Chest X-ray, PA view. Patient: 47 years old, sex F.
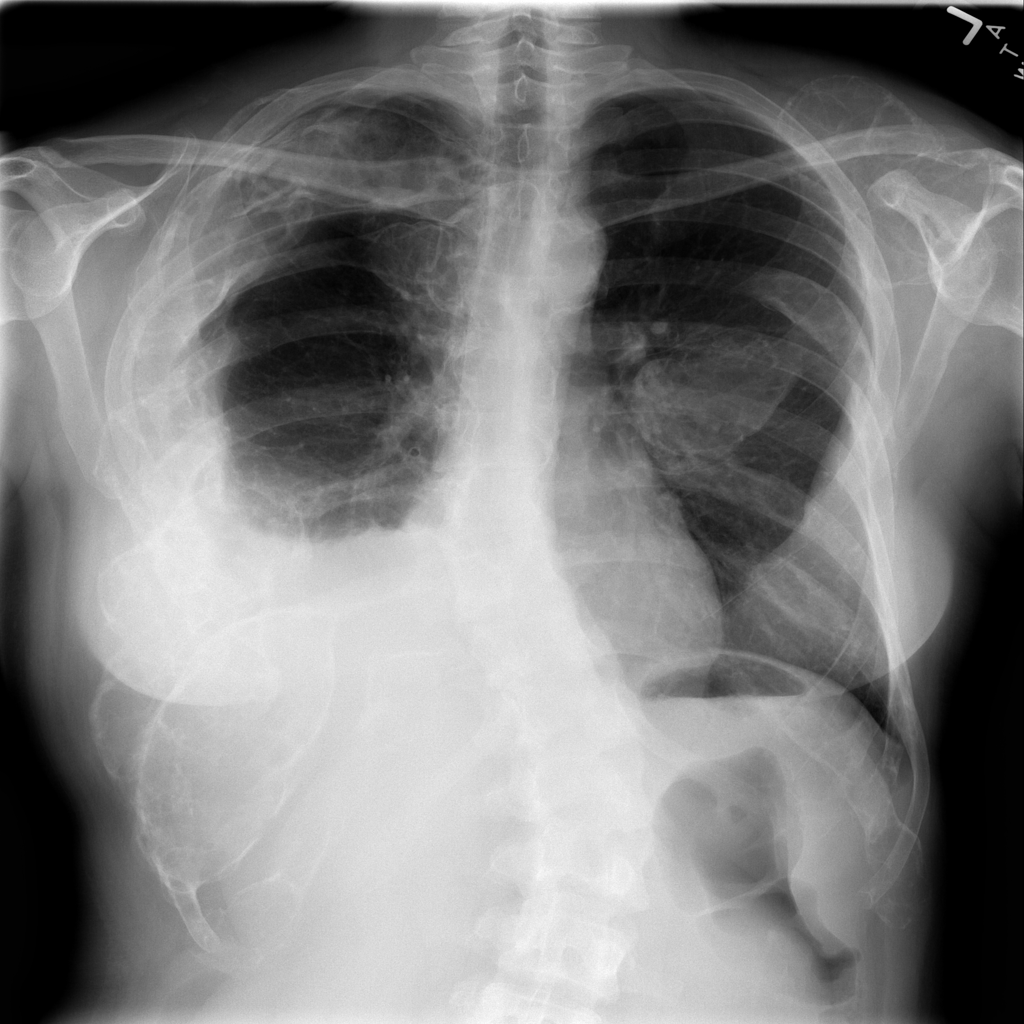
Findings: Effusion